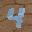
Label: 4